Aerial crown-view tile of a tropical tree (Barro Colorado Island, Panama), acquired 20241014:
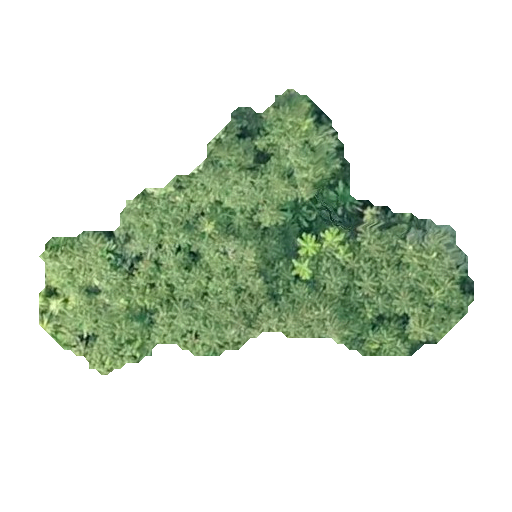
Species: Spondias mombin
GBIF accepted scientific name: Spondias mombin
Crown area: 110.11 m²